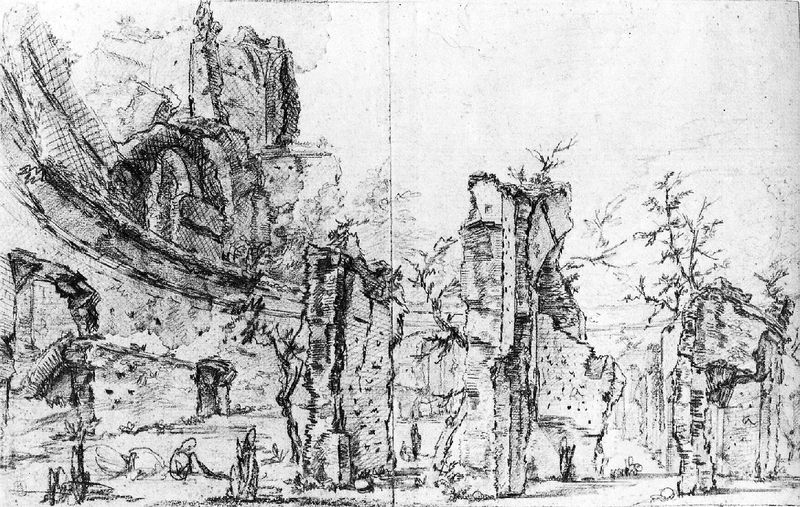
Titel: Villa Hadriana bei Tivoli, Skizze des Teatro Marittimo
Künstler: Giovanni Battista Piranesi
Institution: Oxford, Ashmolean Museum
Schlagwörter: baum, zeichnung, signatur, feld, natur, blatt, theater, renaissance, ruine, antike, burg, kohle, festung, radierung, seite, bleistift, römisch, bauwerk, baltt, rundbau